Question: I have a database with some entries organized in categories and subcategories. I would like to create a report that shows how many entries are good/bad. I also need this report to be organised in categories that can be expandable to see subcategories result.
Here is a picture of what I need:

Can you help me with some suggestions about how can I achieve this?
Thanks!
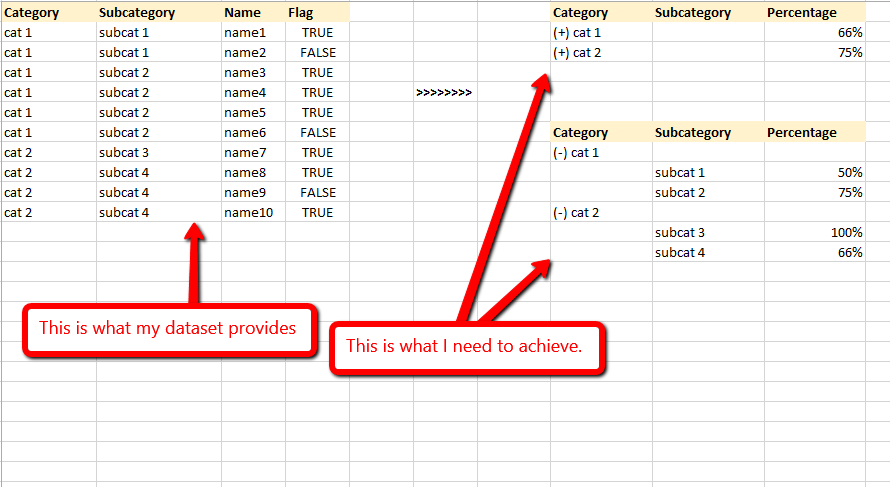
Answer: There are two questions here.
You can use an expression like the following to work this out:
'''
=Sum(IIf(Fields!Flag.Value = "TRUE", 1, 0)) / CountRows()
'''
i.e. the number of values in the group / total group rows.
You're looking for the <URL> functionality.
Consider a report like this:

You can set up drilldown with the for the bottom row:

Here is the name of the textbox to click to show/hide the row.
When the report is run you can click on the Category textbox to show or hide rows for that value.
Unexpanded:

Expanded: